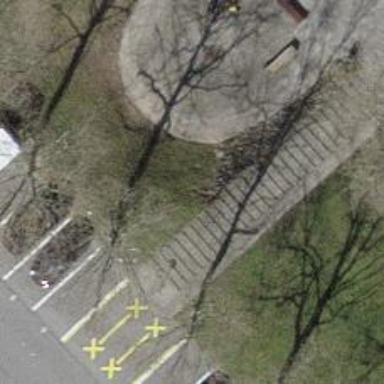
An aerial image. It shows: Steps with paving stones surface. There is also ramp present.